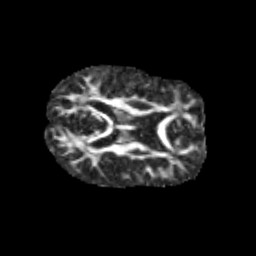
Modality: FA
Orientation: axial
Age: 10
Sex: male
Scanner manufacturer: siemens
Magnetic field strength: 3 T
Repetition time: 3.8 s
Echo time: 0.07 s